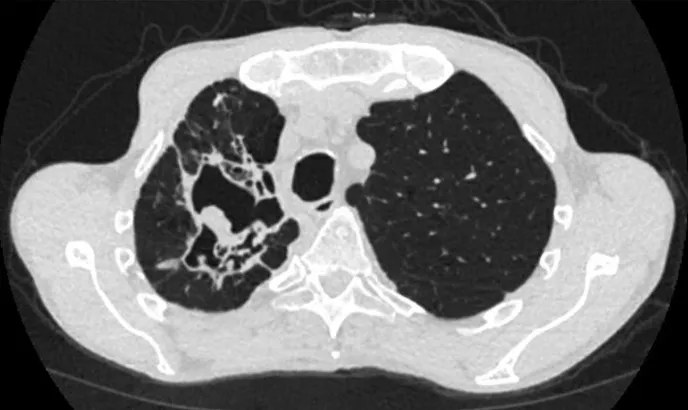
Follow-up chest computed tomography after 5 weeks, transverse view of lower lobes, shows near complete clearing of bibasilar opacities. Bilateral partially calcified nodules and amorphous/nodular opacities (more on the right than on the left) are visible, as well as bilateral bronchiectasis (also more on the right than on the left).
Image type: radiology (ct)